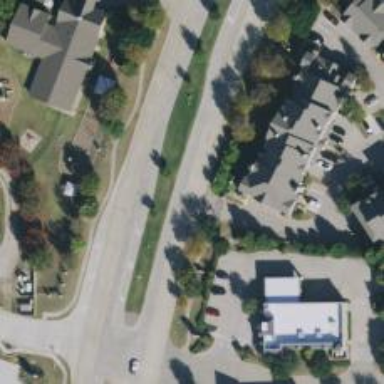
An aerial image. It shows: Secondary road.